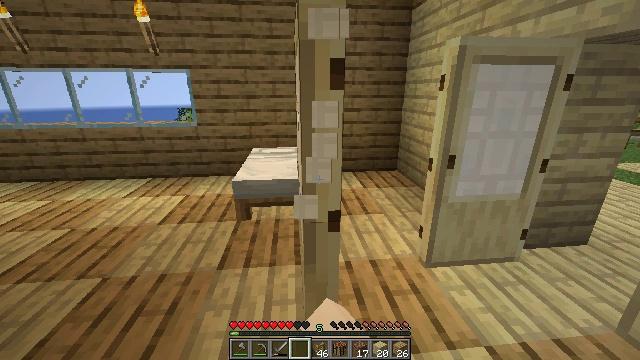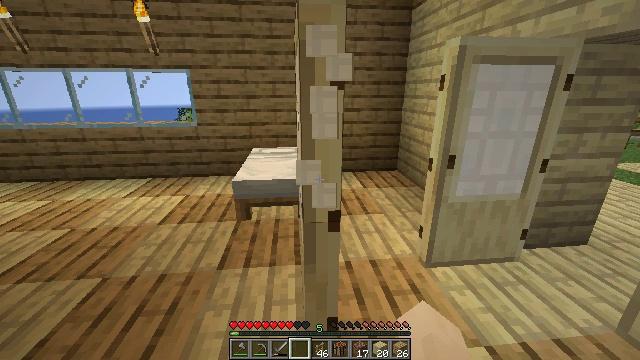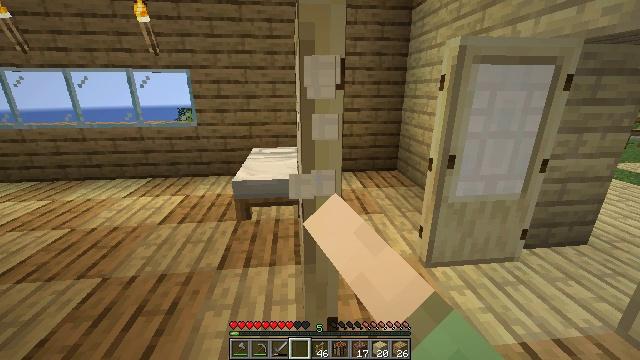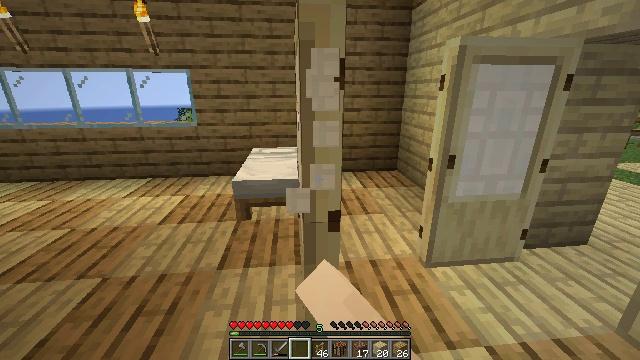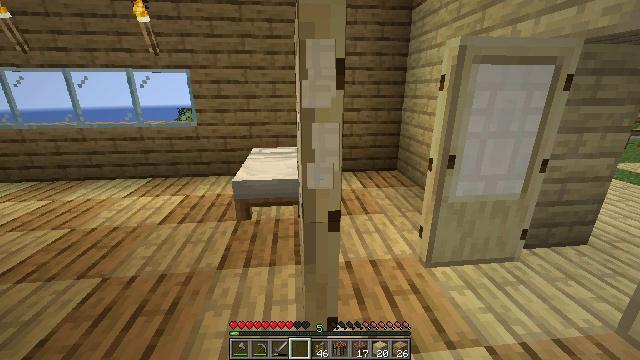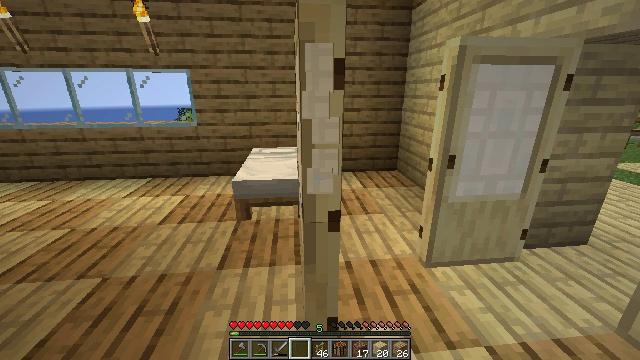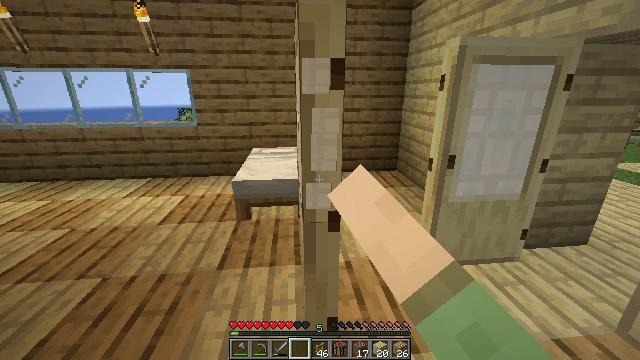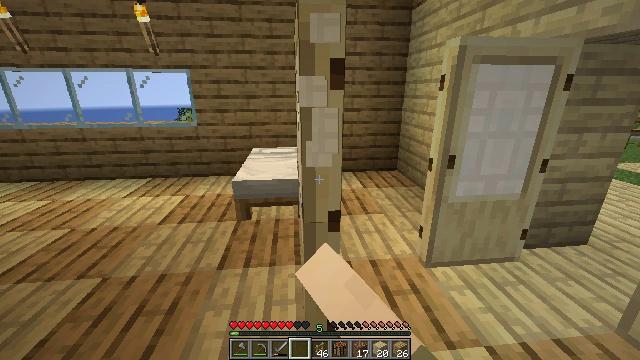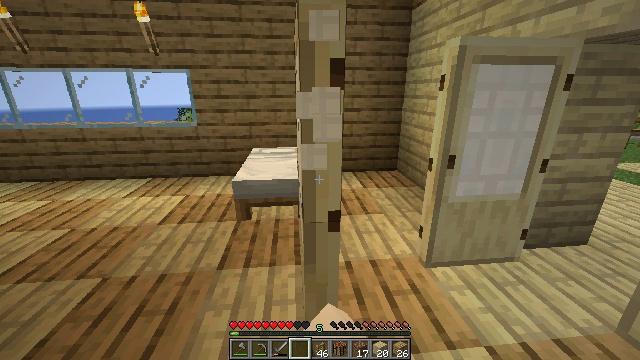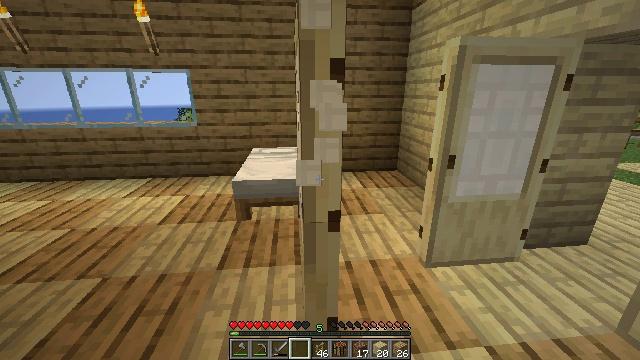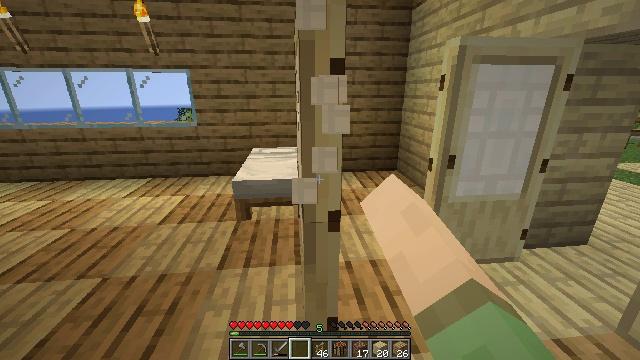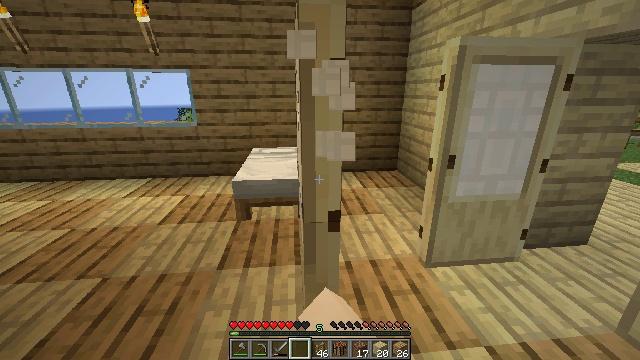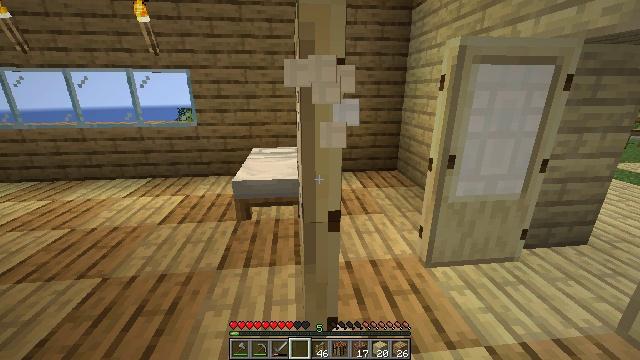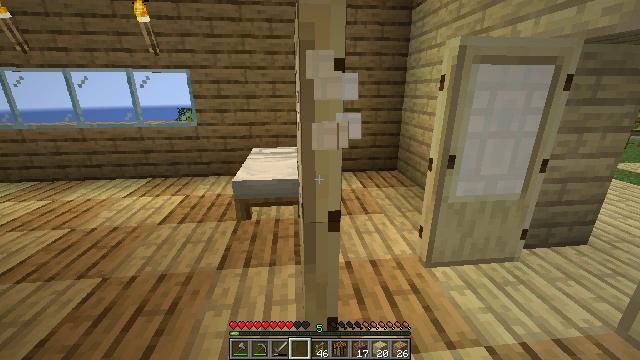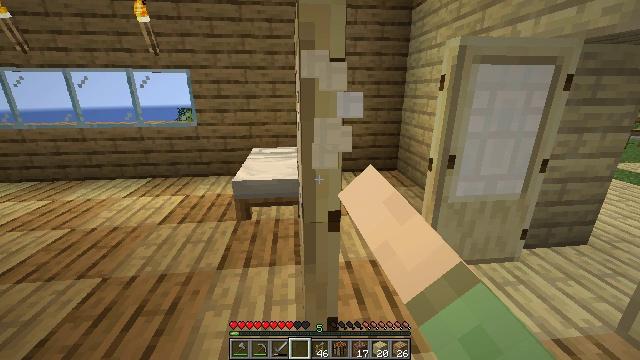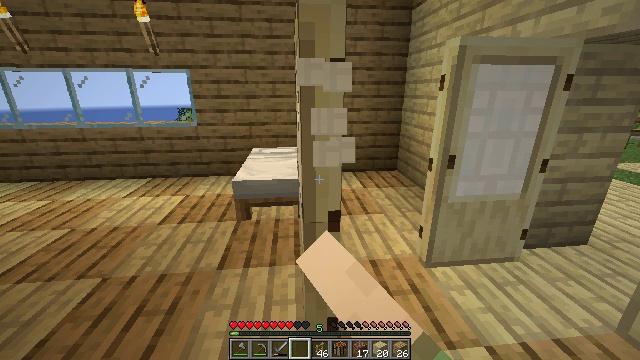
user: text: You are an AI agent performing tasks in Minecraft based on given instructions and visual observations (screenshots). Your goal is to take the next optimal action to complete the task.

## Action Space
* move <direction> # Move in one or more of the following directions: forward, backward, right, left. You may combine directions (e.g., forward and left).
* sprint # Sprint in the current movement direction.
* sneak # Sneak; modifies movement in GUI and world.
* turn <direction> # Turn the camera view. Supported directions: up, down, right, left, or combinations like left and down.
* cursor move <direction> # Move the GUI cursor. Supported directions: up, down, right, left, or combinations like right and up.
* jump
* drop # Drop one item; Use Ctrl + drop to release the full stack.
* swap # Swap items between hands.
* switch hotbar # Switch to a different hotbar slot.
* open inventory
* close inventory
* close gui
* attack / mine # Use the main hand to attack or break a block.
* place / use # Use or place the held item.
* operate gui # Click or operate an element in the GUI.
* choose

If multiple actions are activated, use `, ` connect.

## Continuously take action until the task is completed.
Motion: motion action
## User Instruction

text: Attack the birch door to open a passage.
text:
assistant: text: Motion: attack / mine
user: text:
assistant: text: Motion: attack / mine
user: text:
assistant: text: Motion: attack / mine
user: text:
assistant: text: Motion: attack / mine
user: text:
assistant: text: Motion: attack / mine
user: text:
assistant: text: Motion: attack / mine
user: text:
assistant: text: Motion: attack / mine
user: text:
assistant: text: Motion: attack / mine
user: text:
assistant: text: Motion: attack / mine
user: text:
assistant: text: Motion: attack / mine
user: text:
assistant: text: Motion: attack / mine
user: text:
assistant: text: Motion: attack / mine
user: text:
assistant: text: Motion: attack / mine
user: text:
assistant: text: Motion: attack / mine
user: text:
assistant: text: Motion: attack / mine
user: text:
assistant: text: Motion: attack / mine
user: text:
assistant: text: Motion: attack / mine
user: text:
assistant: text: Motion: attack / mine
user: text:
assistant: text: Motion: attack / mine
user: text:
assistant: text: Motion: attack / mine
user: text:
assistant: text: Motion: attack / mine
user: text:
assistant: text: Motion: attack / mine
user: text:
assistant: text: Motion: attack / mine
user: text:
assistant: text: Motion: attack / mine
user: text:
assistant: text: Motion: attack / mine
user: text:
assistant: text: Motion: attack / mine
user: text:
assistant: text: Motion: attack / mine
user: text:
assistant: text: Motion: attack / mine
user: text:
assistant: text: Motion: attack / mine
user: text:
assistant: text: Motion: attack / mine